Aerial crown-view tile of a tropical tree (Barro Colorado Island, Panama), acquired 20240716:
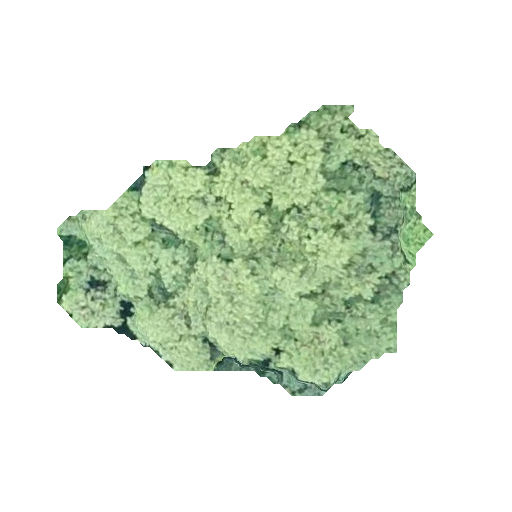
Species: Luehea seemannii
GBIF accepted scientific name: Luehea seemannii
Crown area: 111.91 m²